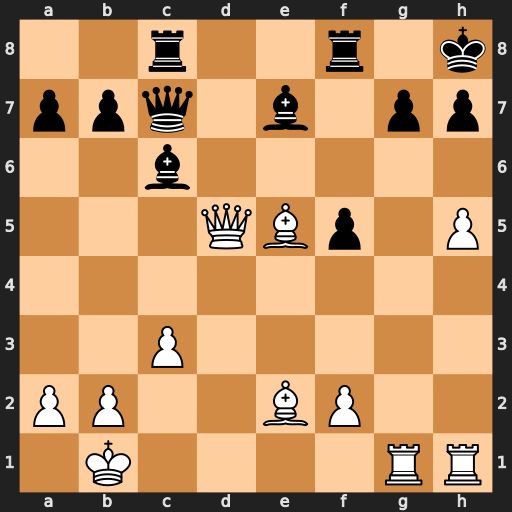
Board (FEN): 2r2r1k/ppq1b1pp/2b5/3QBp1P/8/2P5/PP2BP2/1K4RR
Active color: w
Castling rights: -
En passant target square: -
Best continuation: Bxg7#